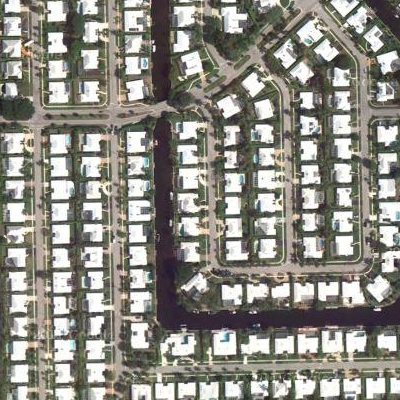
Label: fResident